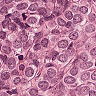
Metastatic tissue present: yes